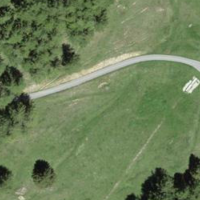
EUNIS habitat code: 23
Species observed at this site:
Turdus viscivorus
Carduelis citrinella